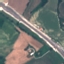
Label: Highway